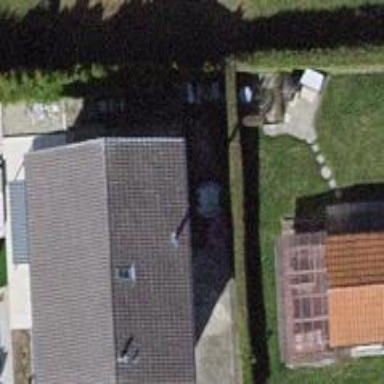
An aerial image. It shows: Detached building.